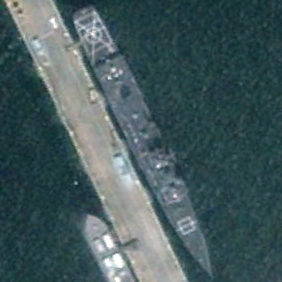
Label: cruiser